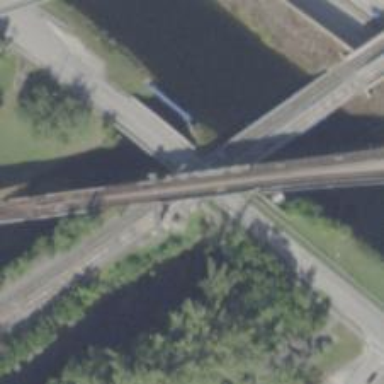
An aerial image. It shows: Crossing for the railway.